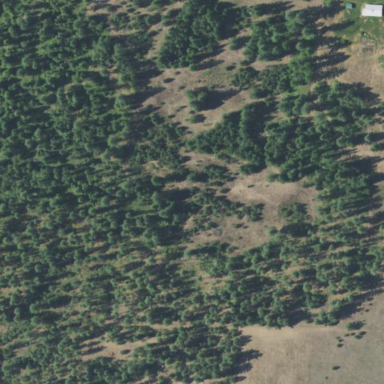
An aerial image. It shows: Forest area with mix of leaf types and cycles.